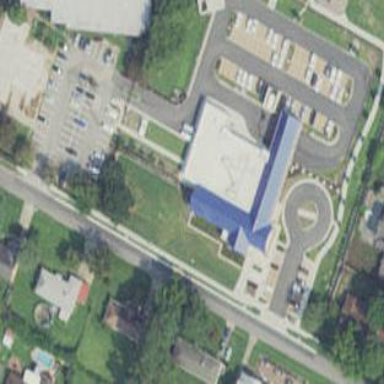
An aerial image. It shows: Police building.